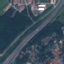
Land use / land cover class: Highway